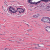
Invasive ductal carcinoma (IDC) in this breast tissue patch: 0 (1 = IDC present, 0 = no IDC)